Question: I am trying to show the table data of a table in a SQL CE database through Visual Studio and for some reason I'm getting the following error.
Now, here is a brief recent history of this machine and I'll give it as best I can. Most recently I repaired the Visual Studio SP1 installation in hopes that it would fix this problem. Prior to that I installed SQL 2012 due to a requirement surrounding integration tests so I now have SQL 2008 and SQL 2012 installed on this box. Some other items of interest might be that I have LightSwitch installed and I had at one time installed Visual Studio 2012 RC - but have since uninstalled it.
I'm hoping that I can just repair something and get it working :)
I look forward to your responses.

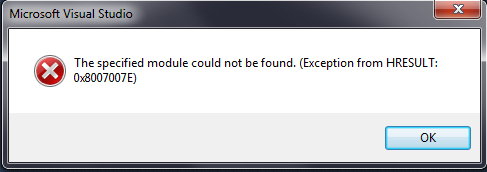
Answer: Apparently a number of things could have caused this - but in my case I believe it was installing SQL Server 2012 on my box. Follow these steps and you'll be good to go if you're getting this error.
1. Navigate in Windows Explorer to C:\Program Files (x86)\Common Files\microsoft shared\Visual Database Tools.
2. Rename the file dsref80.dll to dsref80.dll.old.
3. Repair the Visual Studio 2010 installation (the original root one).
4. Reboot your machine.
And boom! It's fixed.
Word to the wise - consider just using virtual machines - period. Different types of projects require different types of installations which always step on each other - it's just safer to use virtual machines for every possible configuration these days it seems.
In short, because of the complexities of todays software requirements, just build yourself a local development network out of virtual machines and turn your box into a host.